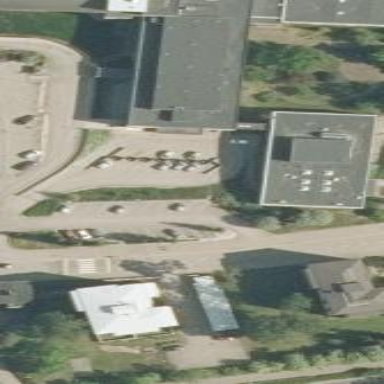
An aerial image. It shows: Hospital building.